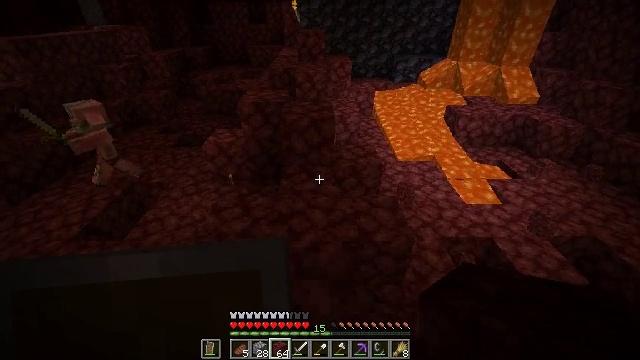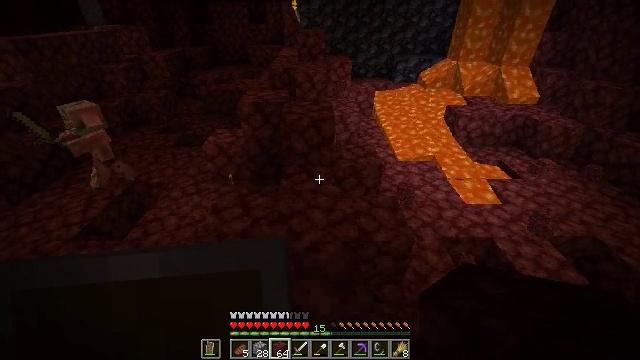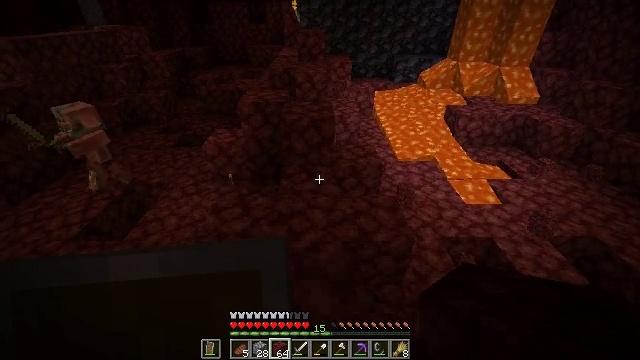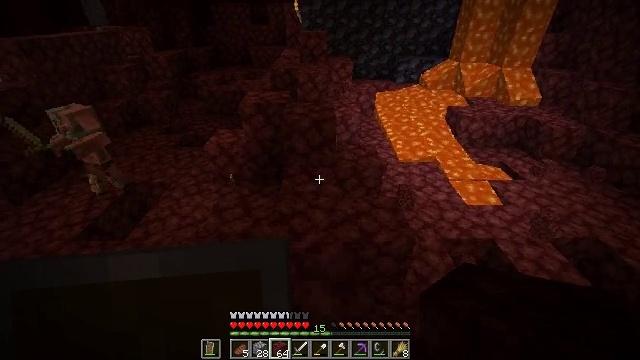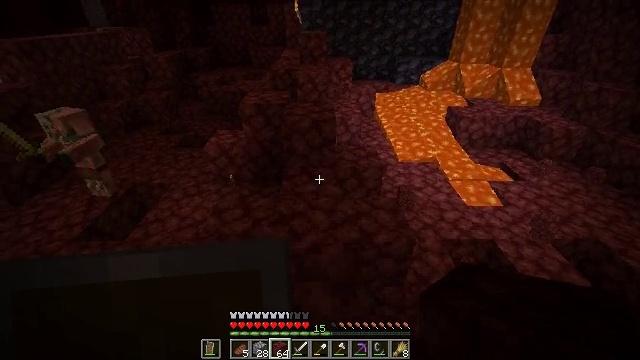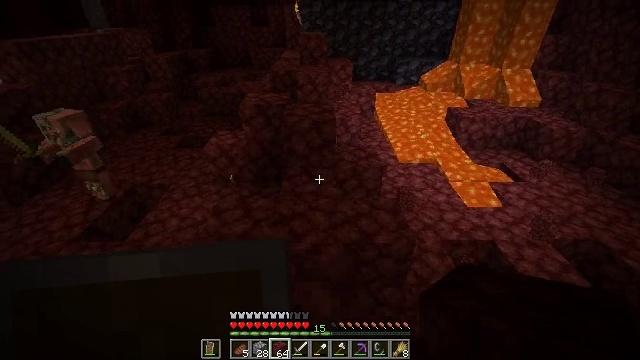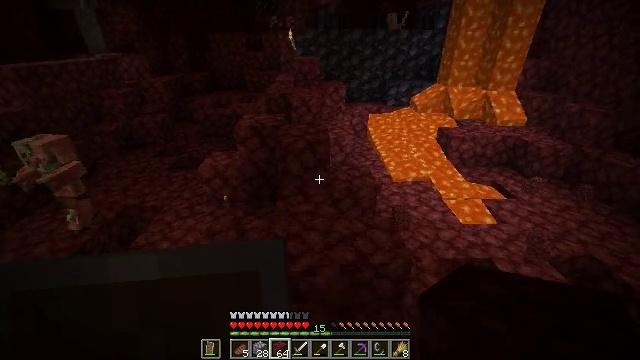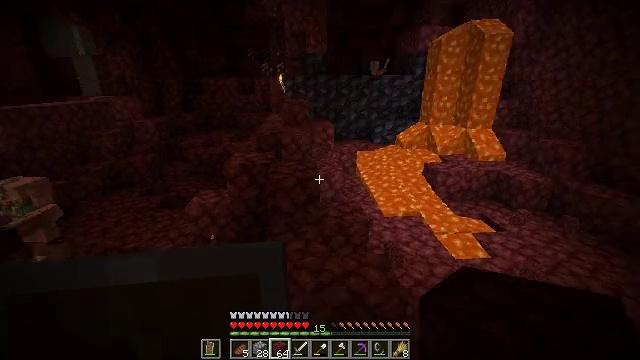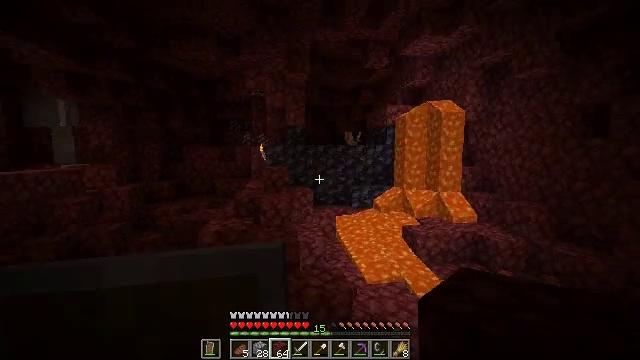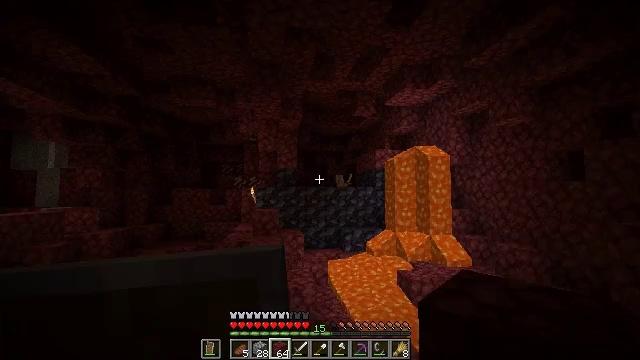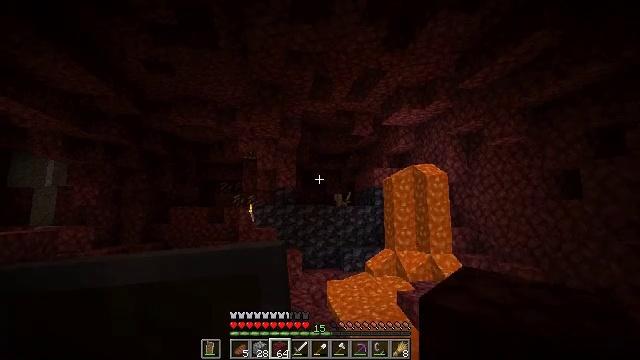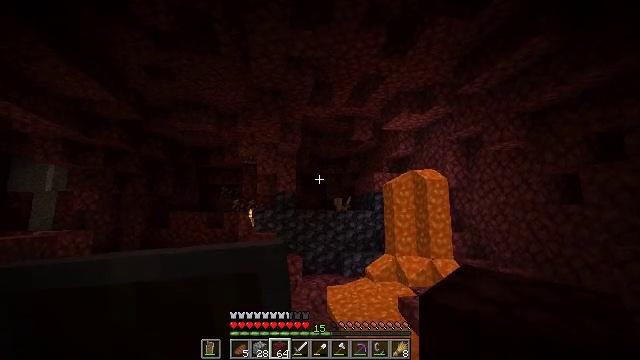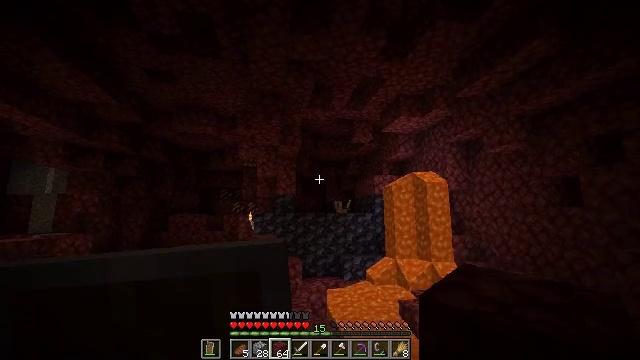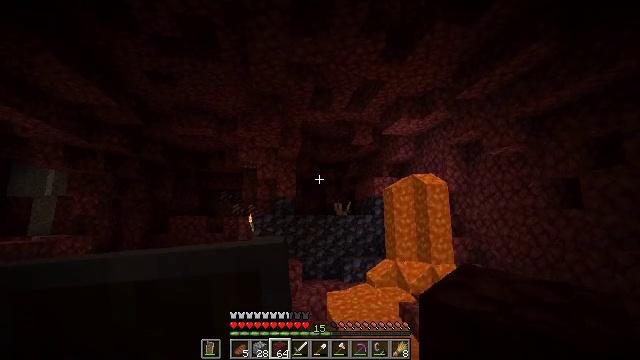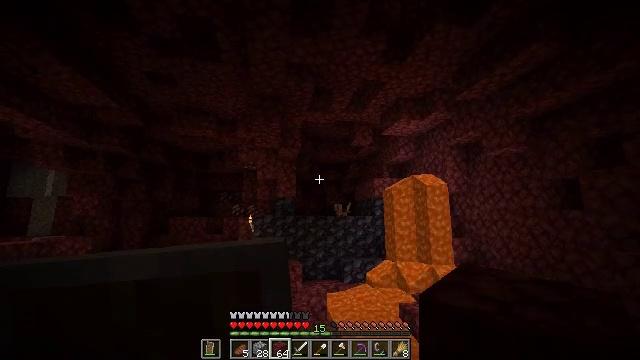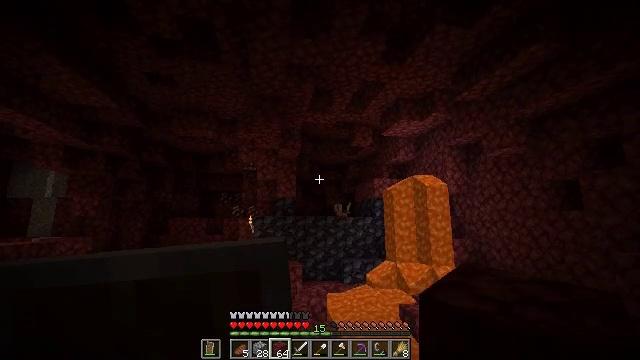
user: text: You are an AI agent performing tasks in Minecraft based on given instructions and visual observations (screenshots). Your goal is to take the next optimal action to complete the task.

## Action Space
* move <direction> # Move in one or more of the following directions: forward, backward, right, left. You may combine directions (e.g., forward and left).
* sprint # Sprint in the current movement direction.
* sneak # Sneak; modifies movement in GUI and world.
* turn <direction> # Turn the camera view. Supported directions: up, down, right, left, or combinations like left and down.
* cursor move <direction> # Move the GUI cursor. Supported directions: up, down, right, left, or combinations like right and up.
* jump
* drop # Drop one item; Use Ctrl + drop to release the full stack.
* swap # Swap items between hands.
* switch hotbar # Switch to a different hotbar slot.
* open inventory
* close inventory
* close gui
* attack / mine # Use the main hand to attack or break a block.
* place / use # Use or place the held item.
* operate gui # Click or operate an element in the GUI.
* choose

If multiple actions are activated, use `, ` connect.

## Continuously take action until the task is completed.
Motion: motion action
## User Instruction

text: craft item air
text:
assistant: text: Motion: no_op
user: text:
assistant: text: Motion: no_op
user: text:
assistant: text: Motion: no_op
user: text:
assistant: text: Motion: no_op
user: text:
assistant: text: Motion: no_op
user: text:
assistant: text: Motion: turn right and up
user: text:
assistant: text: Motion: turn right and up
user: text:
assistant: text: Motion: turn right and up
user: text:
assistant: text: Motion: turn right and up
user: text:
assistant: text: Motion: turn up
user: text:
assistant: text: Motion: turn up
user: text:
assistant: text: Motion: no_op
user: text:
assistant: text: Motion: no_op
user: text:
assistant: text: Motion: no_op
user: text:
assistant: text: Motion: no_op
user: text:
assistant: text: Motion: no_op
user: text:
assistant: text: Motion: no_op
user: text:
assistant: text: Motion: no_op
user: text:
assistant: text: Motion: no_op
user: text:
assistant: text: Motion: no_op
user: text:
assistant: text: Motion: no_op
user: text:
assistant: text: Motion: no_op
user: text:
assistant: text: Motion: no_op
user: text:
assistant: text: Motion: no_op
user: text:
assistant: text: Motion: no_op
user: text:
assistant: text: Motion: no_op
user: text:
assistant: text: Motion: no_op
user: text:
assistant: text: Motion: turn up
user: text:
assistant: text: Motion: turn right and up
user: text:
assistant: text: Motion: turn right and up